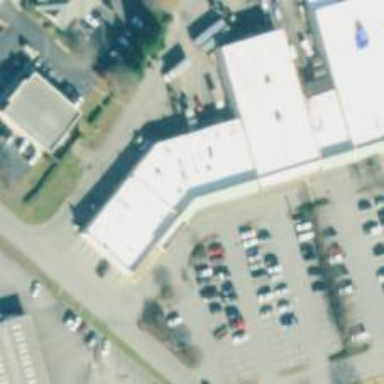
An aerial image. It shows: Fitness centre on leisure land.